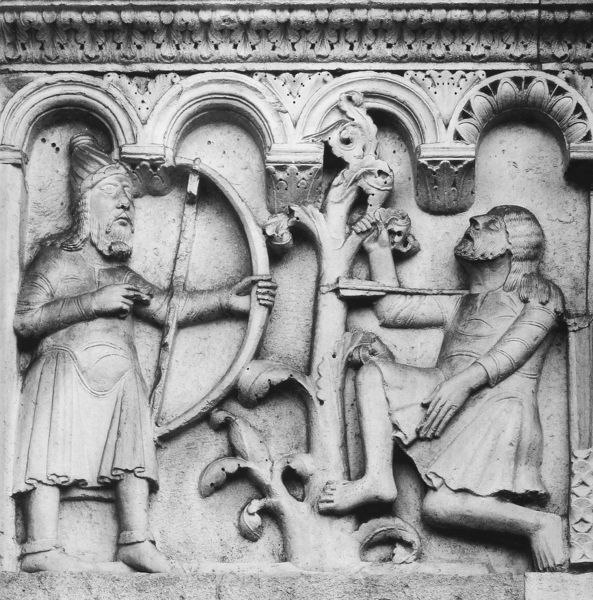
Titel: Dom S. Gimignano, Modena
Standort: Modena, Dom S. Gimignano (EU - I - Emilia-Romagna)
Schlagwörter: baum, blätter, laub, mann, äste, hut, mund, männer, nase, ornament, rock, bart, augen, stein, tod, ast, kirche, auge, blatt, locke, locken, relief, bogen, dom, waffe, helm, ritter, rüstung, fries, sterben, pfeil